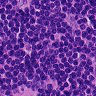
Metastatic tissue present: no